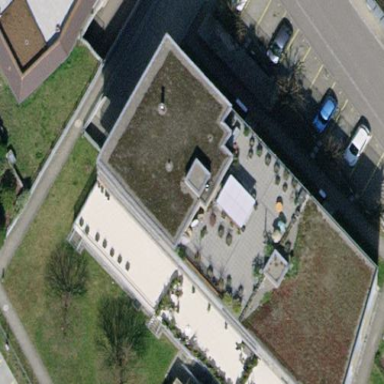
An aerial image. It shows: Apartment building with flat roof.